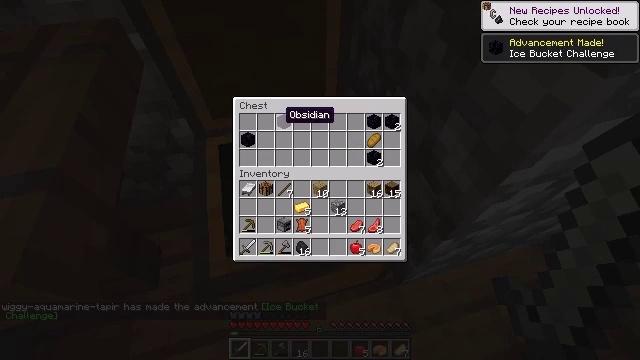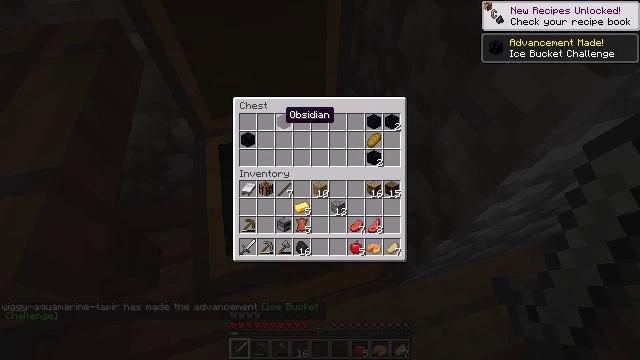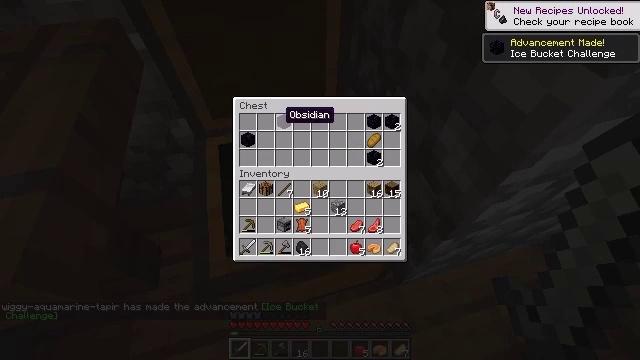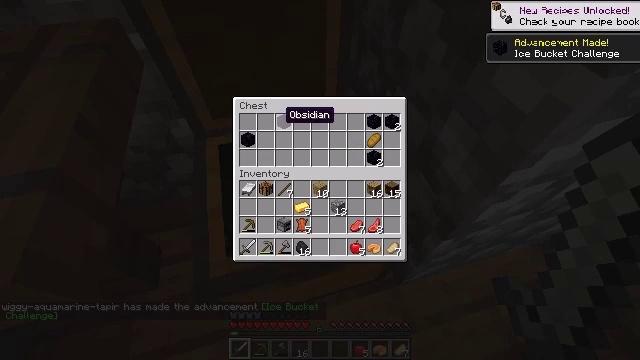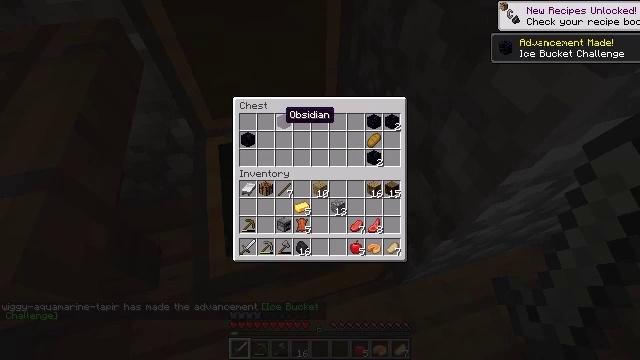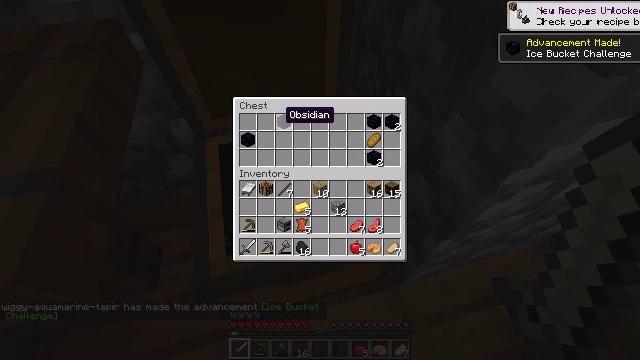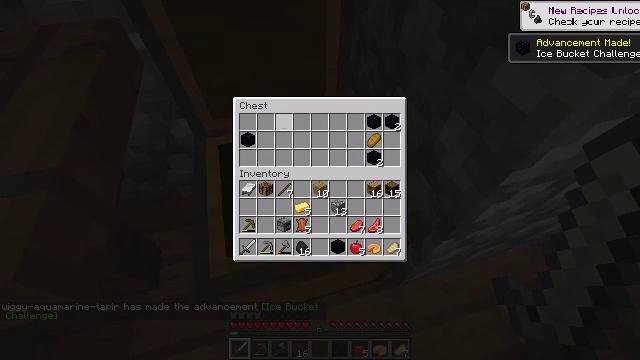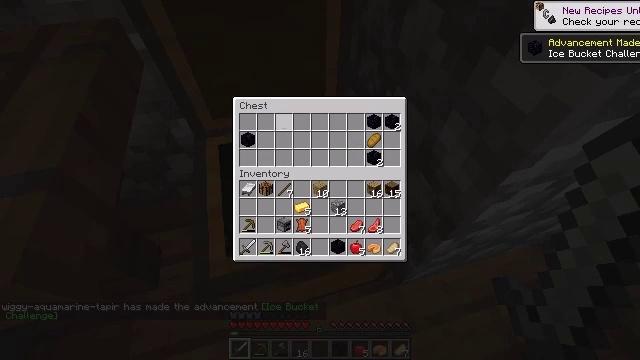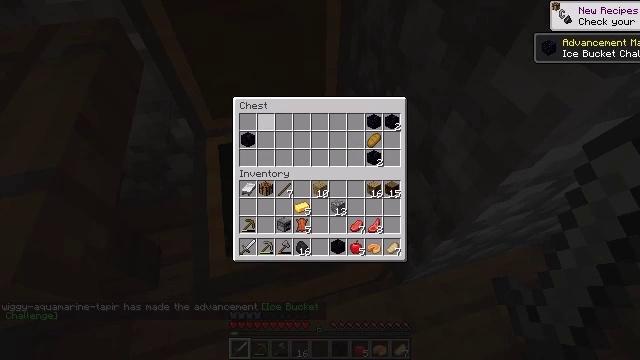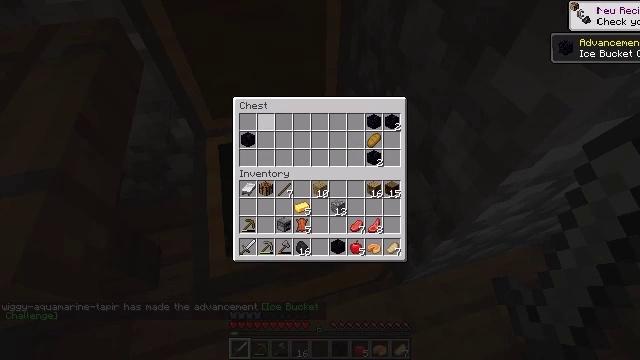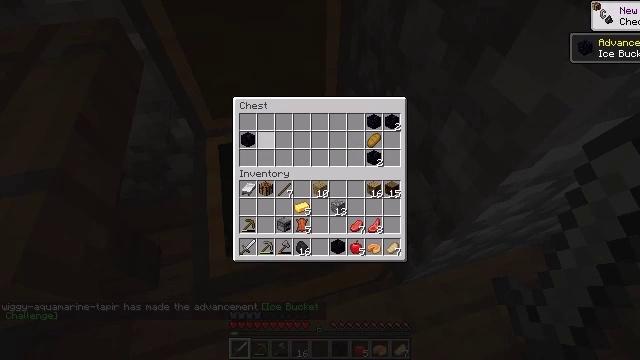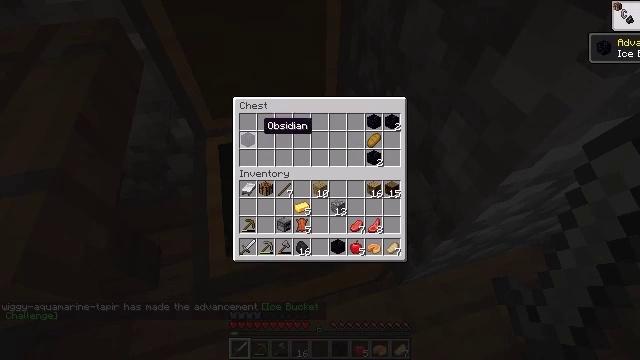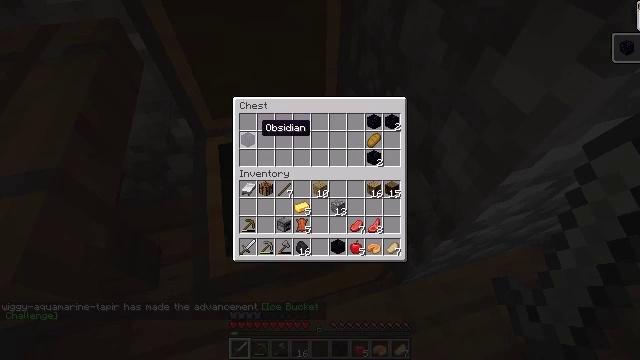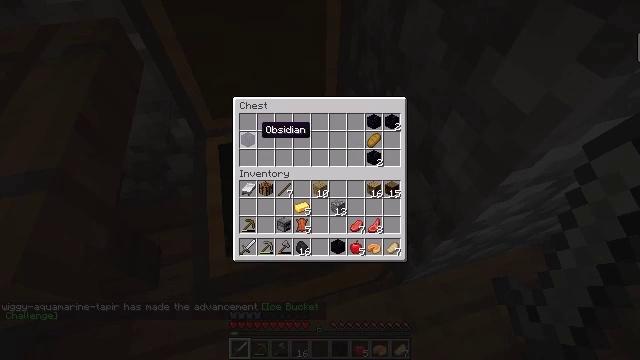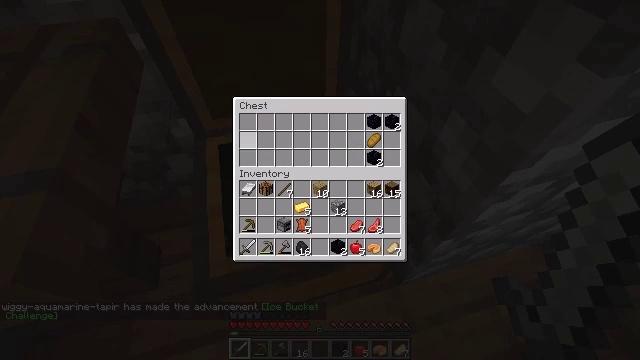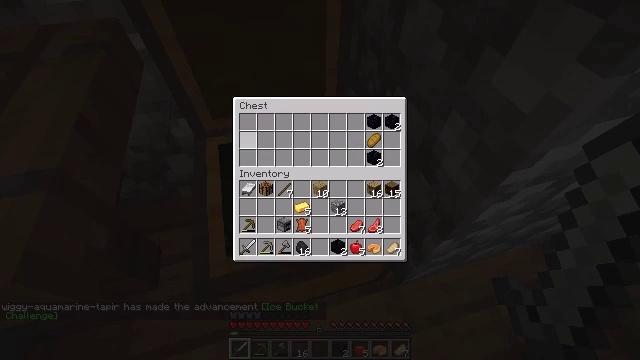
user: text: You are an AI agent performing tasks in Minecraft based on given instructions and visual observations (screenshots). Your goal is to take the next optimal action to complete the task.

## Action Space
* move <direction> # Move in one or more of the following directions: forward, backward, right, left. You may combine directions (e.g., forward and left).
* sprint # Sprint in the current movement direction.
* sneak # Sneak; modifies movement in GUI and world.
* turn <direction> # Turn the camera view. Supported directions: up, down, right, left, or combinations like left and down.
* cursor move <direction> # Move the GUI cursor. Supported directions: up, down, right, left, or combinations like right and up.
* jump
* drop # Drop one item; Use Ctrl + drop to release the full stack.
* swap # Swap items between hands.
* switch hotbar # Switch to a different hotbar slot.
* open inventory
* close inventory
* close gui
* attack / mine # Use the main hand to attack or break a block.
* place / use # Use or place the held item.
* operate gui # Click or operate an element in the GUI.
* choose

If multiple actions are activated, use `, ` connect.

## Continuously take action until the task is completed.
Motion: motion action
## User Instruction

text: Break the spruce leaves to clear the area.
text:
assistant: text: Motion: sneak
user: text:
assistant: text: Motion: sneak
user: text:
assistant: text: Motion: sneak
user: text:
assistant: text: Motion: sneak
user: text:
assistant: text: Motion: sneak
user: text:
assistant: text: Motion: sneak, operate gui
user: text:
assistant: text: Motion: sneak, operate gui
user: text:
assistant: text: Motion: sneak, operate gui
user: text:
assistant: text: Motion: sneak, cursor move left
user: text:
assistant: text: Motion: sneak
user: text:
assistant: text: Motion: sneak
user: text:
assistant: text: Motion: sneak
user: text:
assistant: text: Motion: sneak
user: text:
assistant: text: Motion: sneak, operate gui
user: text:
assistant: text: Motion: sneak, operate gui
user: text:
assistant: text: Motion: sneak, cursor move right
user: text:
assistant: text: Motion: sneak, cursor move right and down
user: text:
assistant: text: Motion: sneak, cursor move right
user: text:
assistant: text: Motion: sneak
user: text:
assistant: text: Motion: sneak
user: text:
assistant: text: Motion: sneak, cursor move left and up
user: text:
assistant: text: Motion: sneak
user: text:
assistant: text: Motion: sneak
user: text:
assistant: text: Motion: sneak
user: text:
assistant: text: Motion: sneak
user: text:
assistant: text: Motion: sneak
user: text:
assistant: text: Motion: sneak, operate gui
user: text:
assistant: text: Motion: sneak, operate gui
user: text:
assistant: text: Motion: sneak, operate gui
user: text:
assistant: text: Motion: sneak, cursor move up